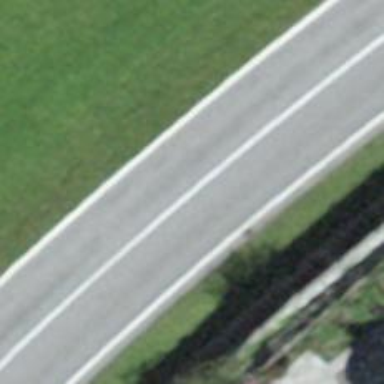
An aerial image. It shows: Primary road with asphalt surface.